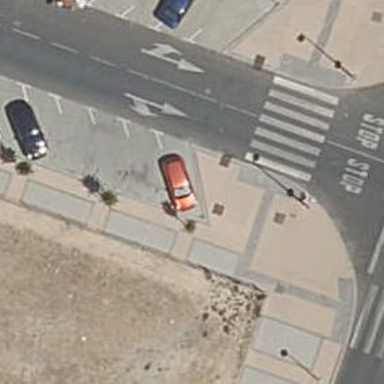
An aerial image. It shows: Kerb serving as barrier.